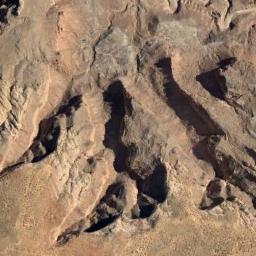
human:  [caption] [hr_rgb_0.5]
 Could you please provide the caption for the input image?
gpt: Seventy percent of the area on this mountain is bare orange-red land .

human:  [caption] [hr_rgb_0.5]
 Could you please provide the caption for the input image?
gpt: The mountain is full of yellow soil .

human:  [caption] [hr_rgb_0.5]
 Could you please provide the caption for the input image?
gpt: The folded mountain consists of some ridges and valleys and its rocks are yellow .

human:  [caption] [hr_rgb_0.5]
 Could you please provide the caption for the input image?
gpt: The mountain is unshaven and rough .

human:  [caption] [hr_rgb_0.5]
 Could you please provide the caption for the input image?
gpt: There are some ridges on the brown mountain .